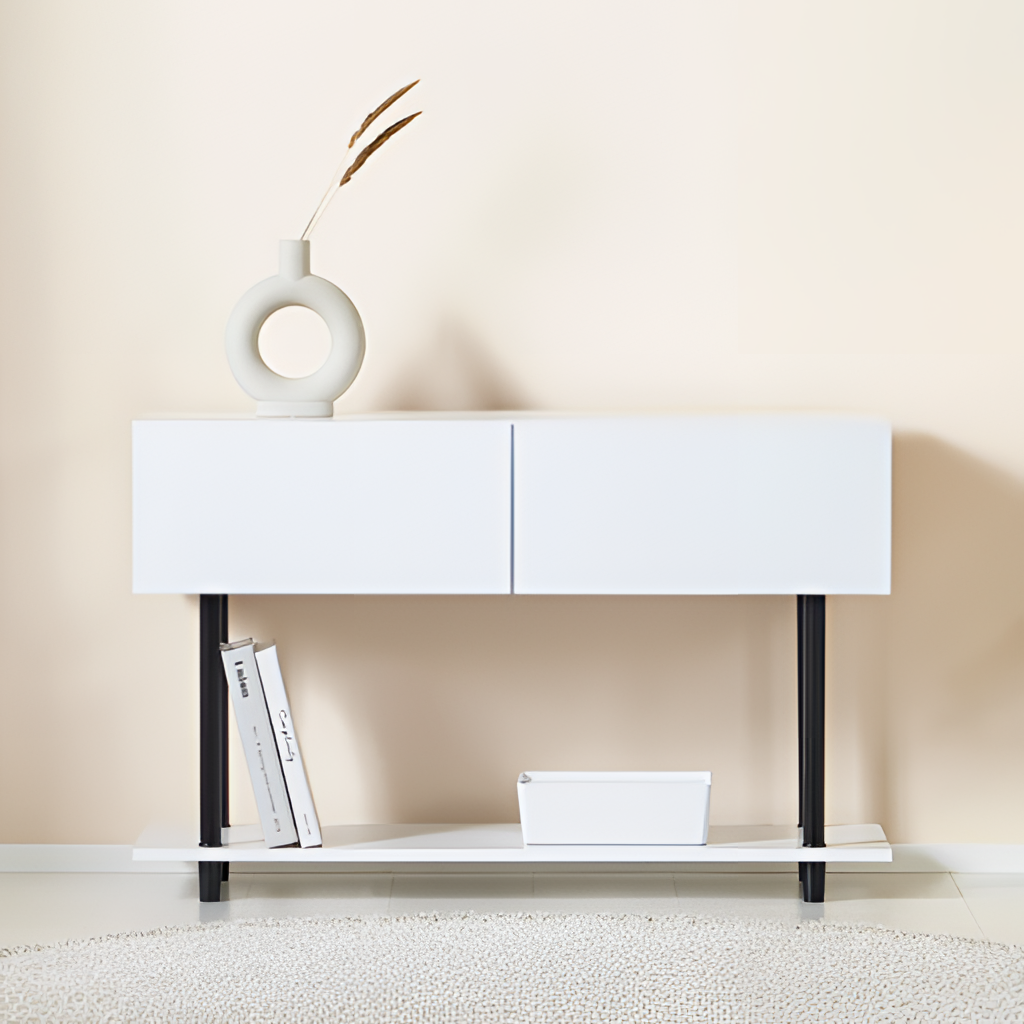
living room, white wood sideboard, tile flooring, with large square pattern, paint wallpaper, with solid pattern, minimalist